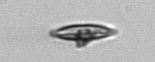
Label: pennate